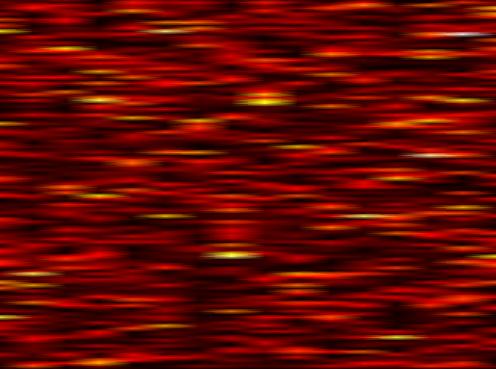
Label: OFDM